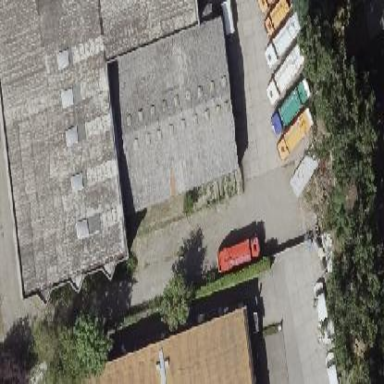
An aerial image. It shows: Industrial building.